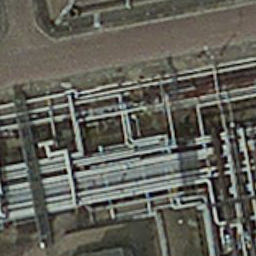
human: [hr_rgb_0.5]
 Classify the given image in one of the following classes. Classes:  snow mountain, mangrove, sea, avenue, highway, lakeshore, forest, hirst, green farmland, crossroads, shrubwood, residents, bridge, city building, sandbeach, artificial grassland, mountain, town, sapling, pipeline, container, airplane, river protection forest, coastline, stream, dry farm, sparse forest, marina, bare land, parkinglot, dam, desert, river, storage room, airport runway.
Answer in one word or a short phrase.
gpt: pipeline